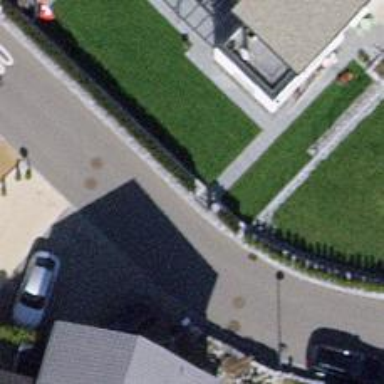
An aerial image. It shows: Hedge barrier.